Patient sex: M
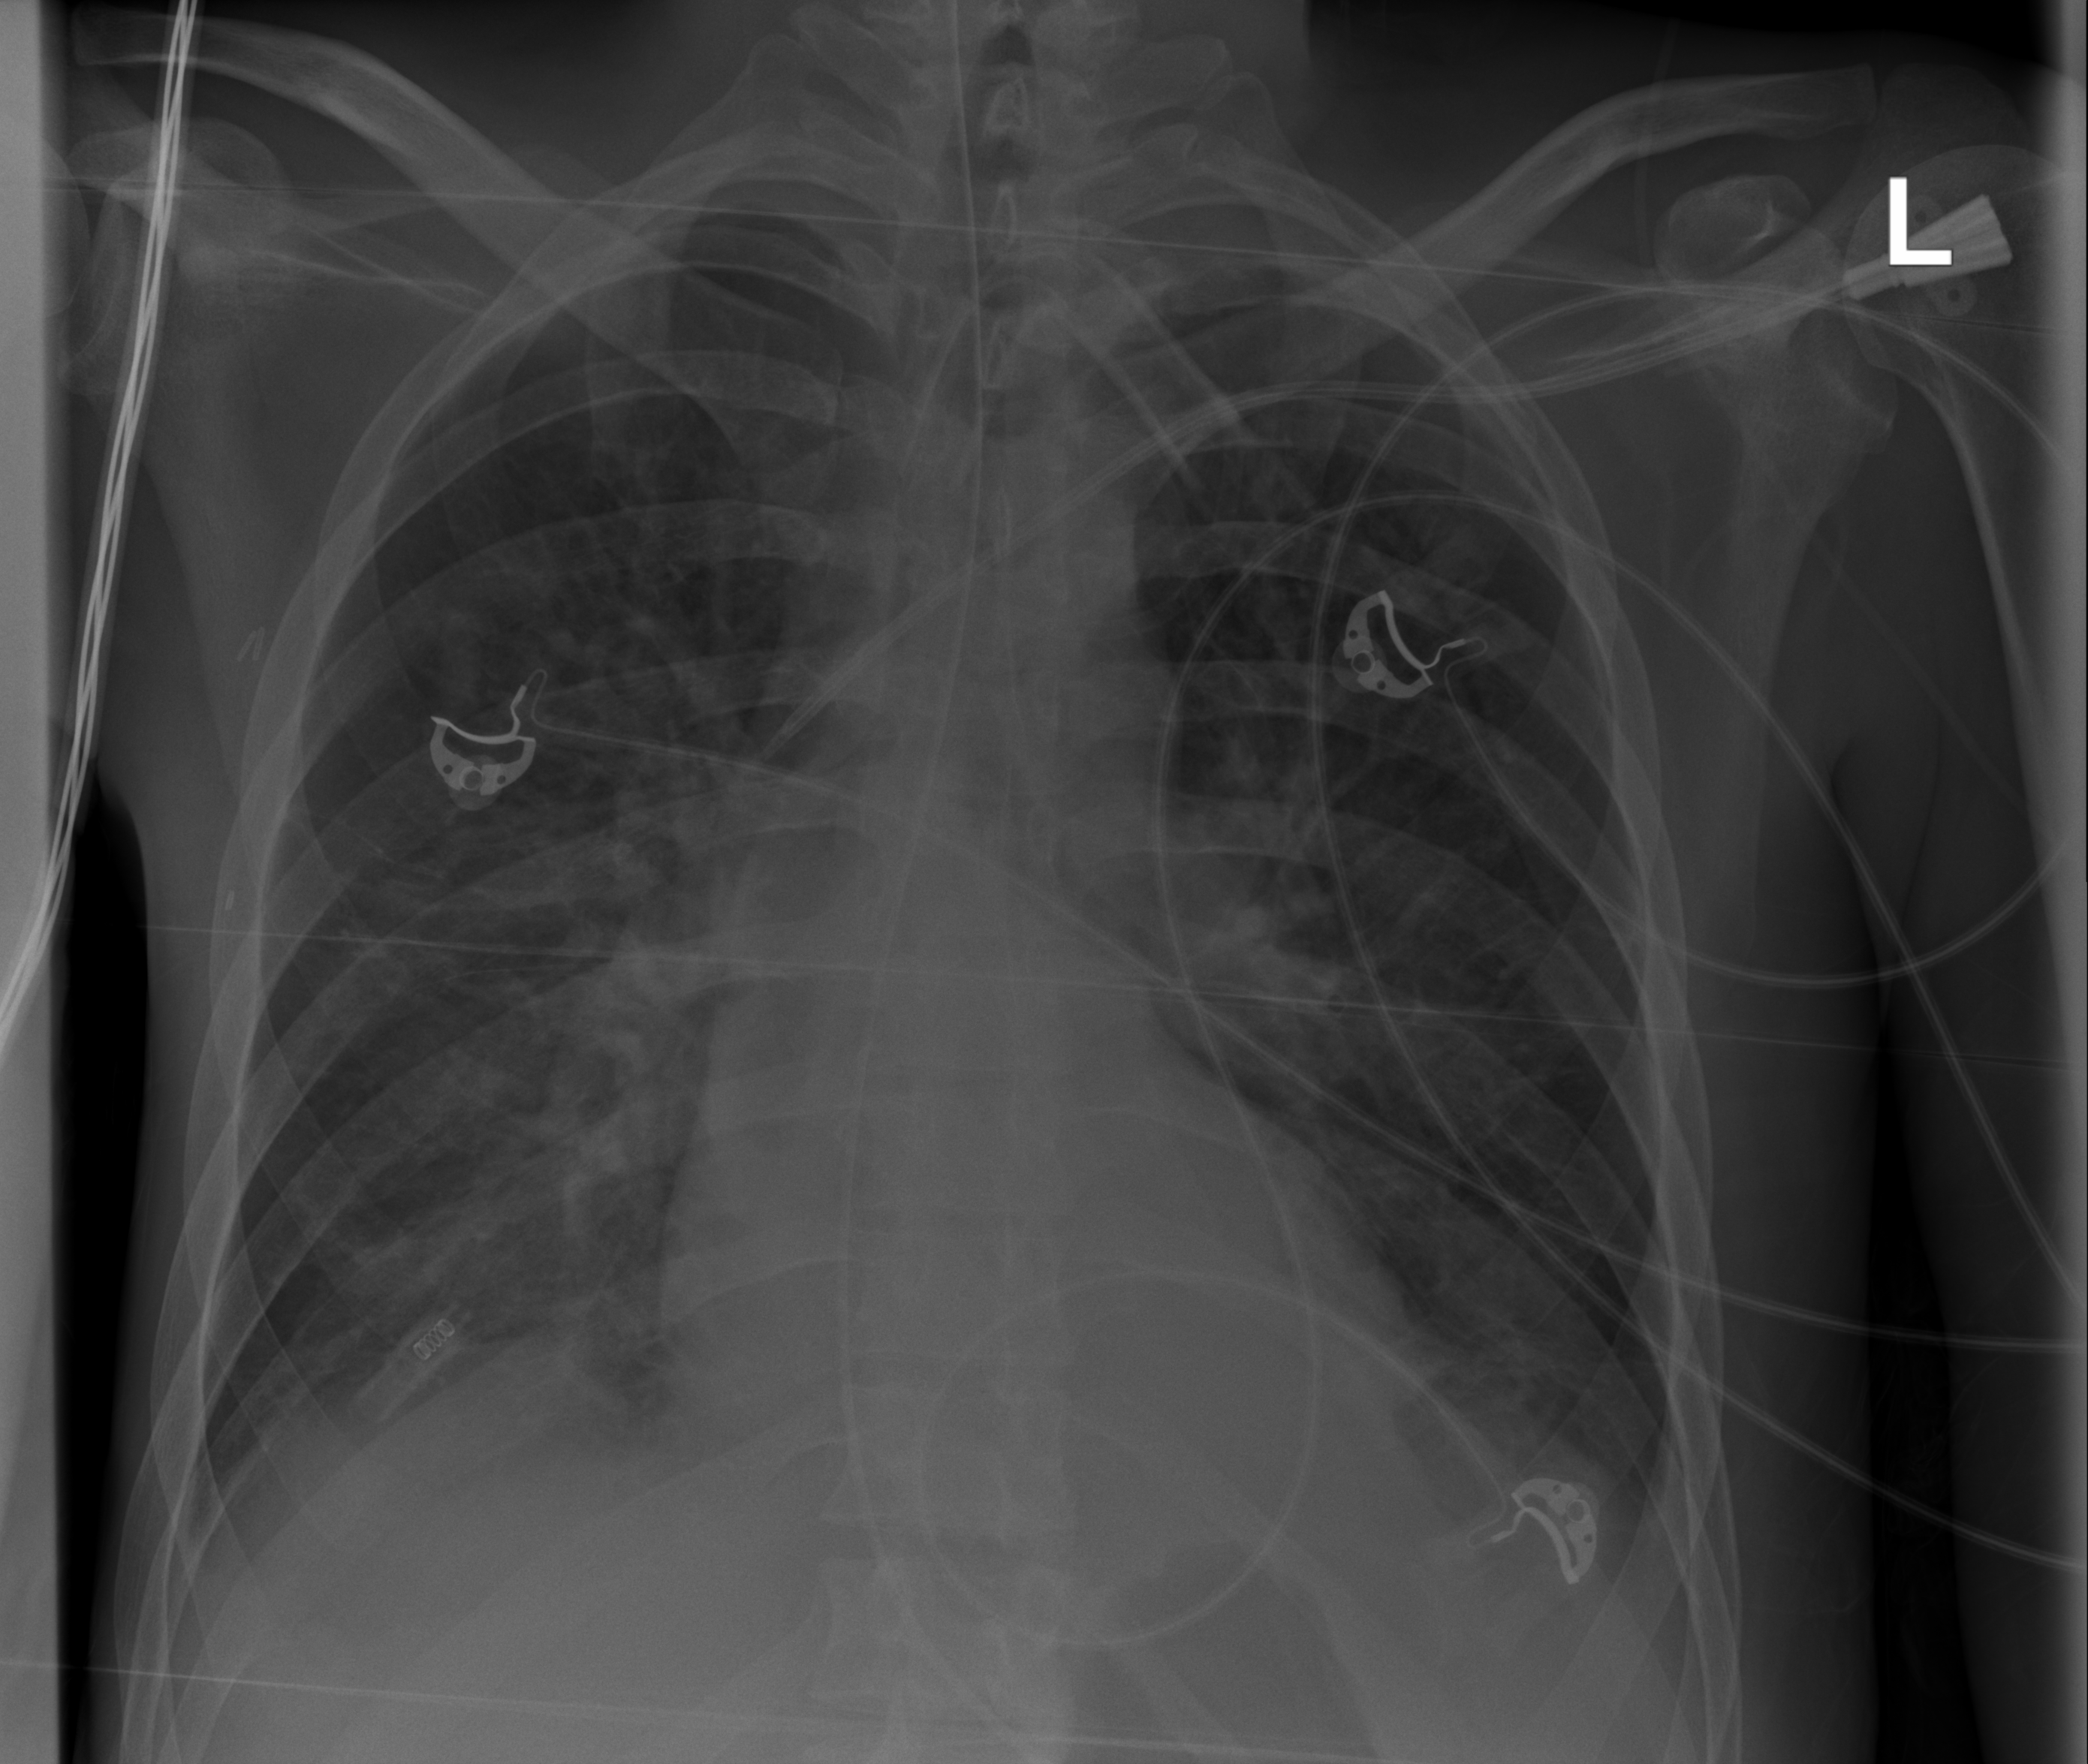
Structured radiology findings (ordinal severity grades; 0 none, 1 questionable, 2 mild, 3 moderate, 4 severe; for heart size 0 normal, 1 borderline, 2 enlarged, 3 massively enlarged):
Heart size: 0
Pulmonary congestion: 0
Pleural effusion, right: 0
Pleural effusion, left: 0
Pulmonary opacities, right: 0
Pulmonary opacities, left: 0
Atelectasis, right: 2
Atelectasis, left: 0